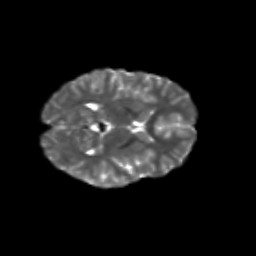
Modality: T2w
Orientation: axial
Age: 12
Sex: female
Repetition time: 9.5 s
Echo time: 0.089 s